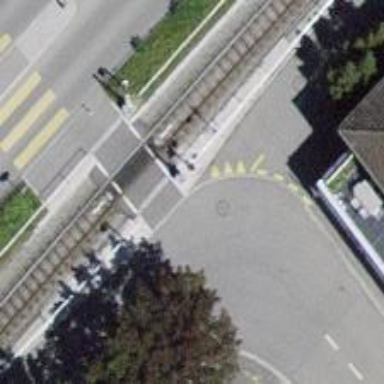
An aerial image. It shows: Crossing for the railway.